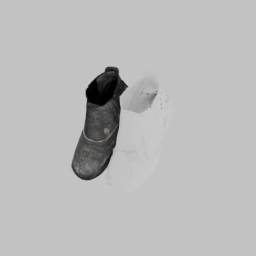
Label: people